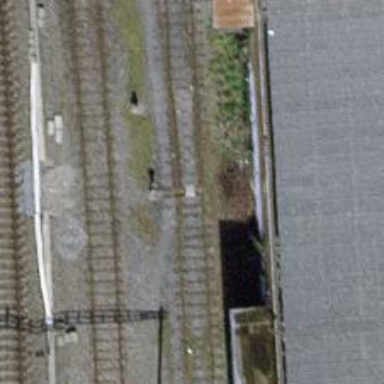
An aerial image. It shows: Railway switch.